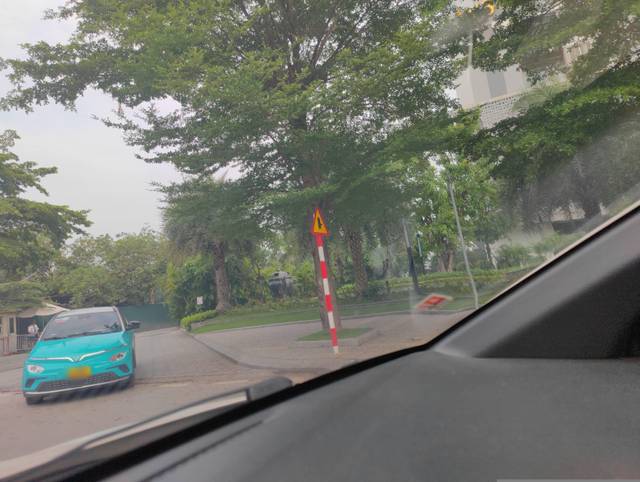
Region: Vietnam
Coordinates: 21.011, 105.785